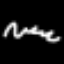
Label: squiggle